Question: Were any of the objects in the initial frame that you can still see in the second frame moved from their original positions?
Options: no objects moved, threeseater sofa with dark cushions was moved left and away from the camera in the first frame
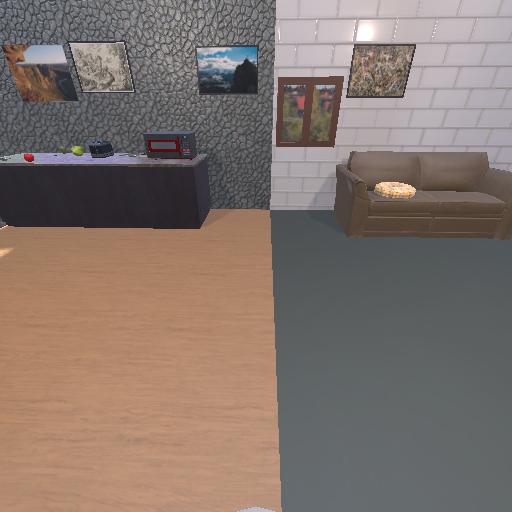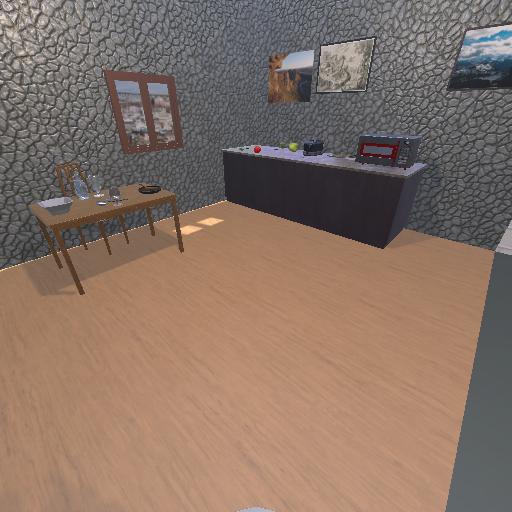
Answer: no objects moved